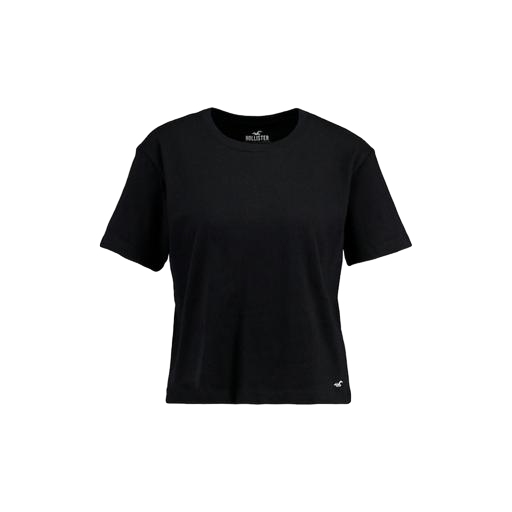
boxy fit t-shirt, loose fit t-shirt, mid t-shirt, white background